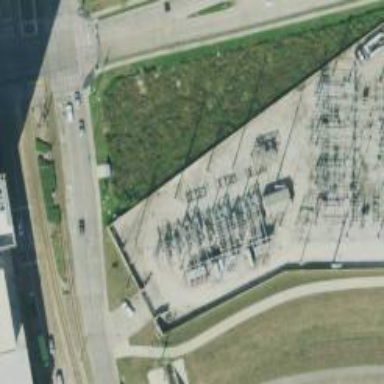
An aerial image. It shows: Switch for power supply.